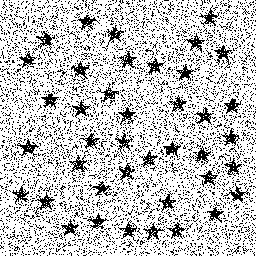
Squares: 0
Triangles: 0
Stars: 40
Total shapes: 40